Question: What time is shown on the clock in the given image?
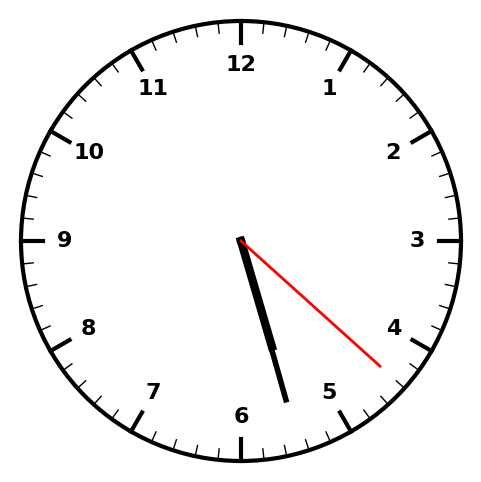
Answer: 05:27:22